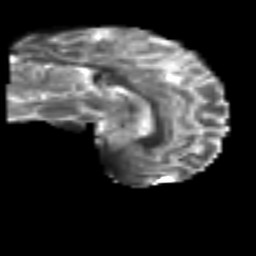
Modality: T2w
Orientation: sagittal
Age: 25
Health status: ill
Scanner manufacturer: philips
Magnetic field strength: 3 T
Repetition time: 9 s
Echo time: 0.127 s